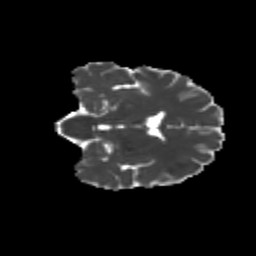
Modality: MD
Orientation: coronal
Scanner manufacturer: siemens
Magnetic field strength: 3 T
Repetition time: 9.2 s
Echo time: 0.084 s